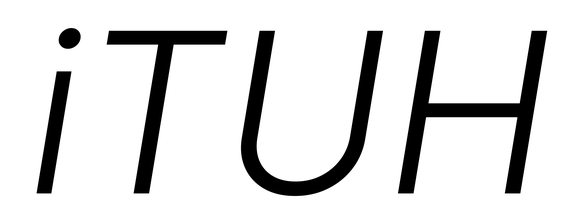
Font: Inter-Italic_Light_Italic